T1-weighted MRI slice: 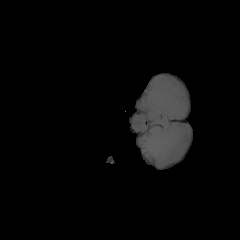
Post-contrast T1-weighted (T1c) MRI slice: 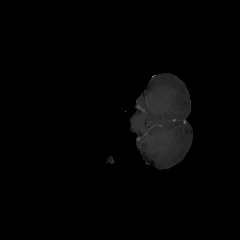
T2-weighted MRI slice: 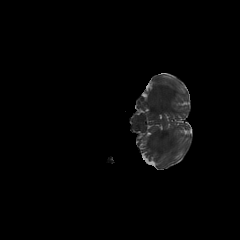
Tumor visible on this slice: no